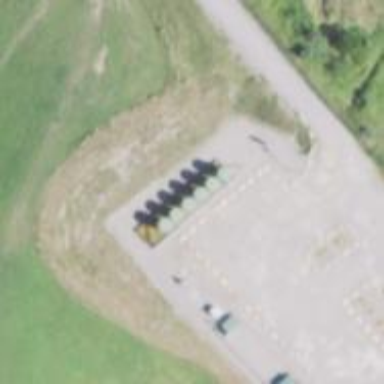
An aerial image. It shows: Storage tank that is man-made.